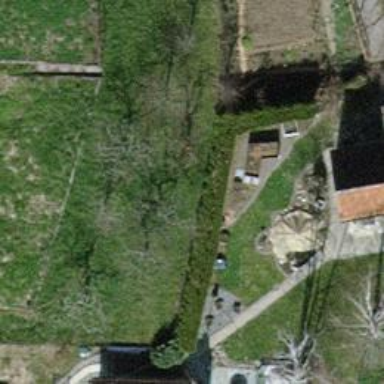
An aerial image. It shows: Hedge barrier.